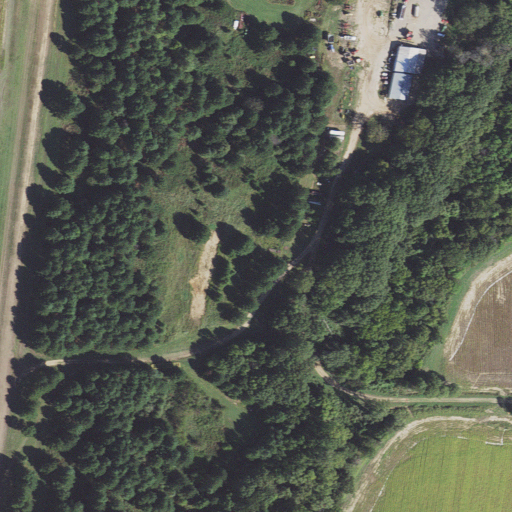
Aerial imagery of mountain in Arkansas named Sand Hill containing cultivated crops, evergreen forest, woody wetlands, mixed forest, medium intensity development, low intensity development, and high intensity development